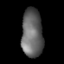
Tissue: lung
Cell type: Epithelial cells
Senescence score: 0.1763
Nuclear area (px): 1007
Mean DAPI intensity: 100.566